Interaction volume radius: 10 \u00c5
Interaction volume height: 25 \u00c5
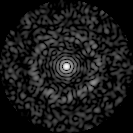
Disorder parameter: 0.8423